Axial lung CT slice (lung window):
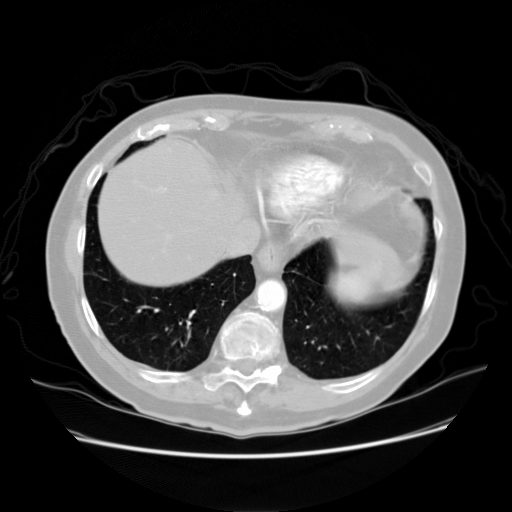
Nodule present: no